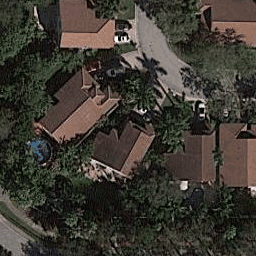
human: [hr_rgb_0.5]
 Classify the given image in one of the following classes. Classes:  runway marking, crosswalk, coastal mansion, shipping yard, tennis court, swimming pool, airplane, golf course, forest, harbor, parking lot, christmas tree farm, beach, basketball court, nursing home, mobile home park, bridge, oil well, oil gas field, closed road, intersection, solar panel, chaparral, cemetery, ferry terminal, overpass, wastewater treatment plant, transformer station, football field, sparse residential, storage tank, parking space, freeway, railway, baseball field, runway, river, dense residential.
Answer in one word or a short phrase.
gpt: coastal mansion